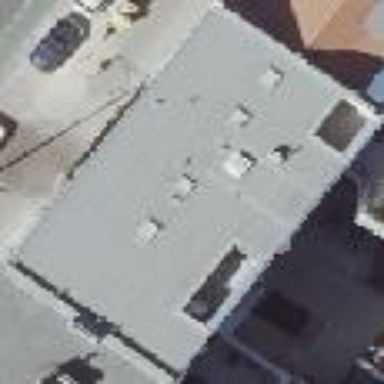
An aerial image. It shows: Grey apartments building with red gambrel roof made of roof tiles.